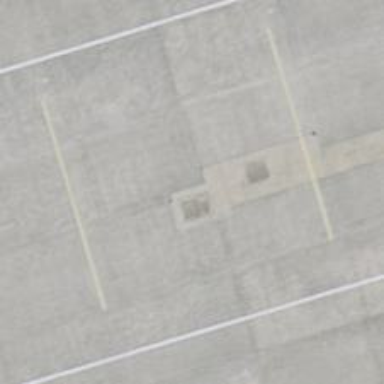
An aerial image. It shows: Airport parking position.